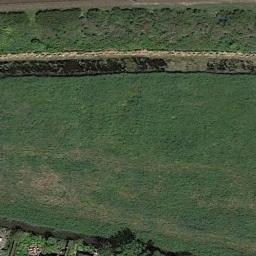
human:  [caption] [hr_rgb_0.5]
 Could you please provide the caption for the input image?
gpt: The entire image is dominated by grass .

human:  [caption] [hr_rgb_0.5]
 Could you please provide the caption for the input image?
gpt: This meadow has different sparsity in different places and two channels go through the meadow .

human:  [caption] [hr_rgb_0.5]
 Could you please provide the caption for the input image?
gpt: Some trees are beside the meadow .

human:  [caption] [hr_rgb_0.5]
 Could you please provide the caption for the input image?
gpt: A large lush green meadow covered with green grass .

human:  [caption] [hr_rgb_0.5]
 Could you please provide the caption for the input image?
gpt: There are some trees and a gully beside the green meadow .